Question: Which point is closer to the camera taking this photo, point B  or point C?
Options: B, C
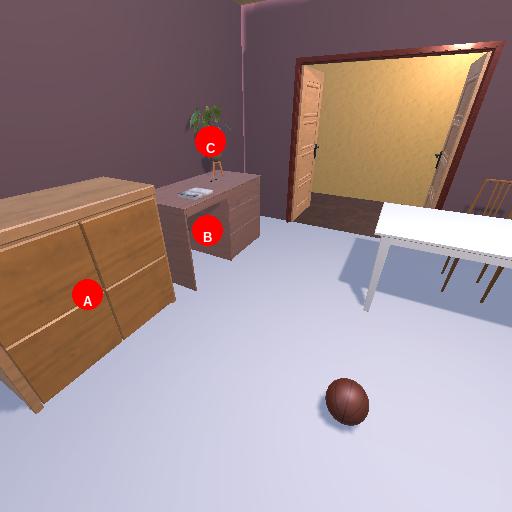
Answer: B